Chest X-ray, AP view. Patient: 61 years old, sex F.
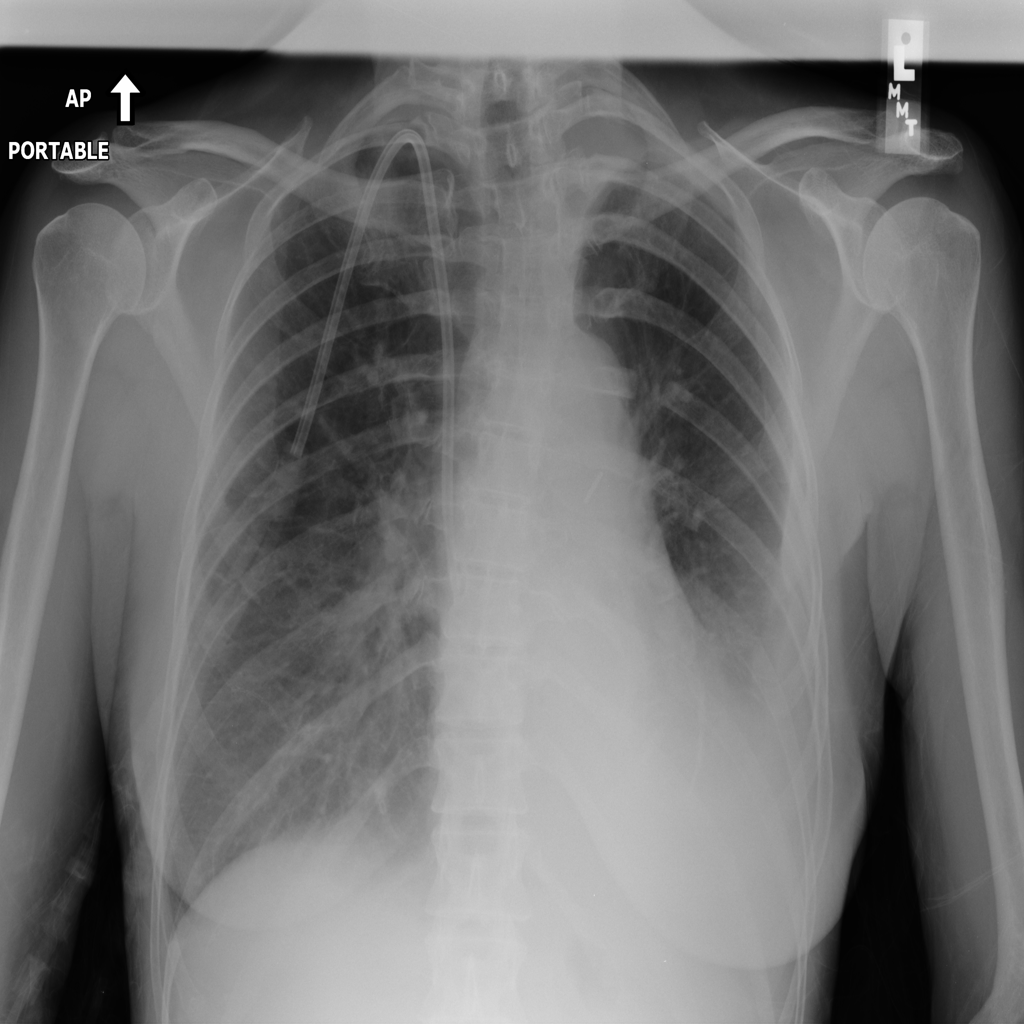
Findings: Nodule